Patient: sex M, age 55
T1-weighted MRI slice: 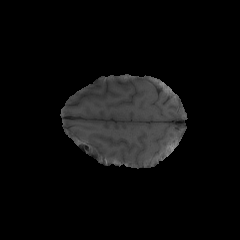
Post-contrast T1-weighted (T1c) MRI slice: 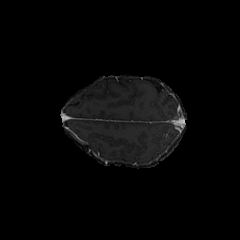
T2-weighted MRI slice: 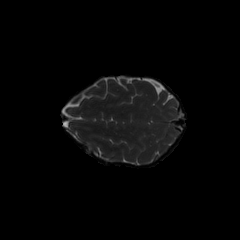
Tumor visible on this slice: no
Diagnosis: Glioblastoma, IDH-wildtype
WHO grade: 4